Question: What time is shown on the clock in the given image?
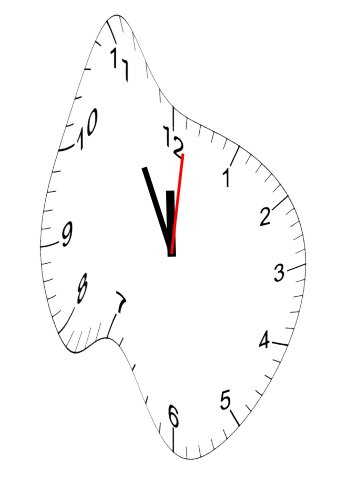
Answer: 11:55:01